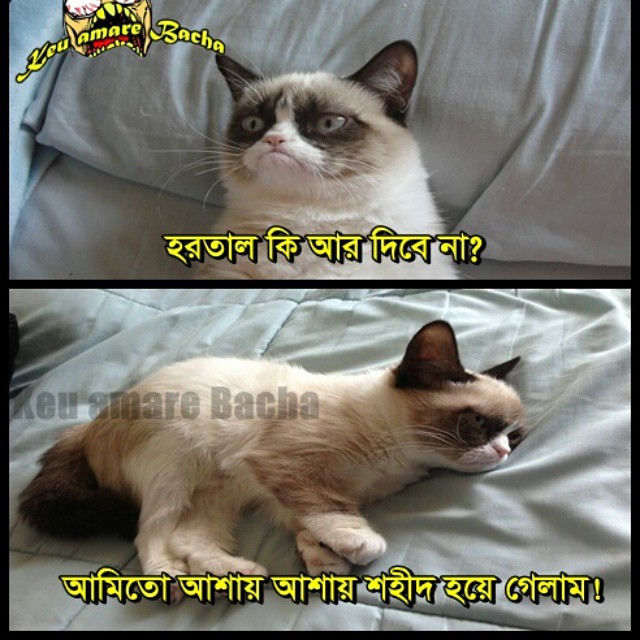
Caption: হরতাল কি আর দিবেন না ? আমিতো আশায় আশায় শহীদ হয়ে গেলাম !
Label: non-hate